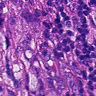
Metastatic tissue present: yes